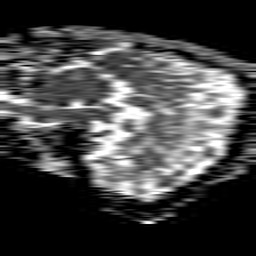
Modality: ADC
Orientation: sagittal
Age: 37
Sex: female
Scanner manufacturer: philips
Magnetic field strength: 1.5 T
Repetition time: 4.6 s
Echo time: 0.08631 s